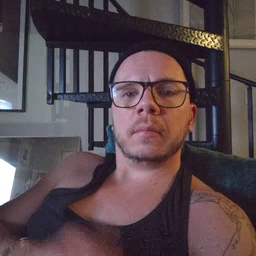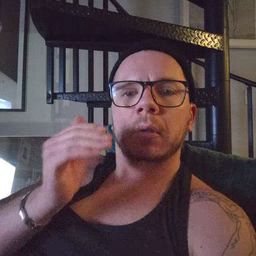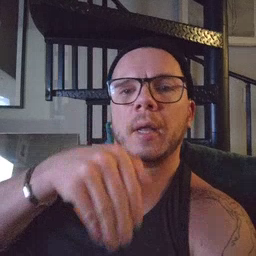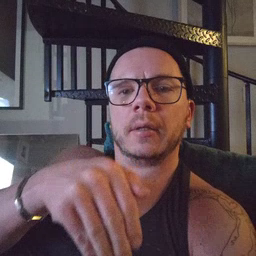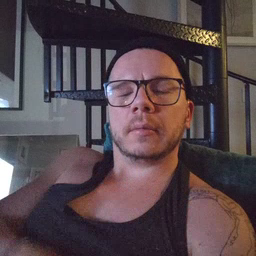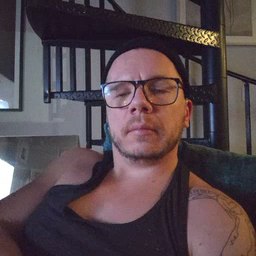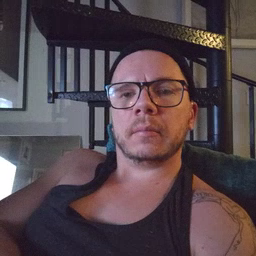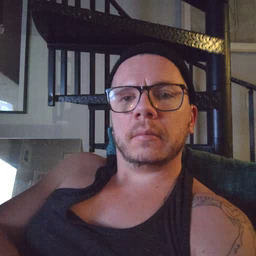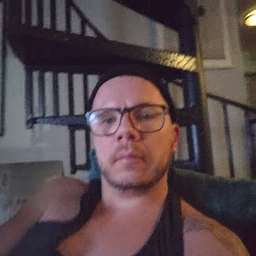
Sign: night